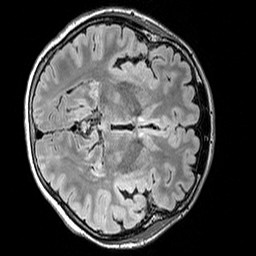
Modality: FLAIR
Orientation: axial
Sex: female
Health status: ill
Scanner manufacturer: siemens
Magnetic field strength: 3 T
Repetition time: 5 s
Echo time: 0.388 s